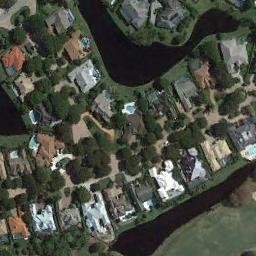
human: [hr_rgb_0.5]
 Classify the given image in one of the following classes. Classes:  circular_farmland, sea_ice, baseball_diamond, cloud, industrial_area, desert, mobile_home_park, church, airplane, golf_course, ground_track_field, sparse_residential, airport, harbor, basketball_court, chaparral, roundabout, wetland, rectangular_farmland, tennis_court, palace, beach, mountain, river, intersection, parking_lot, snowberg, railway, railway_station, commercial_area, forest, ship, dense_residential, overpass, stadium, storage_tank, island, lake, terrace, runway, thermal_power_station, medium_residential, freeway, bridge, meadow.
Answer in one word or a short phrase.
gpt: dense_residential